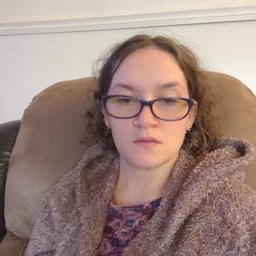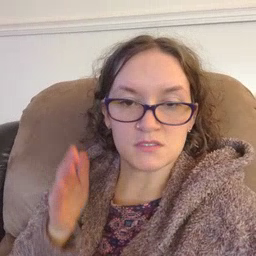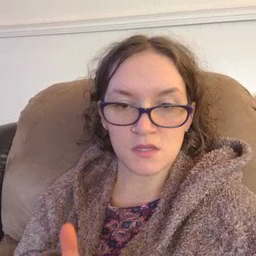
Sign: beside